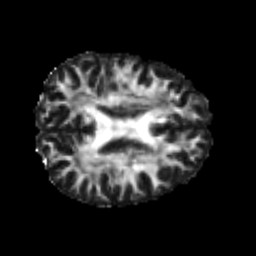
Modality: FA
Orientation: axial
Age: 22
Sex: male
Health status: healthy
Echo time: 0.074 s